Aerial crown-view tile of a tropical tree (Barro Colorado Island, Panama), acquired 20241216:
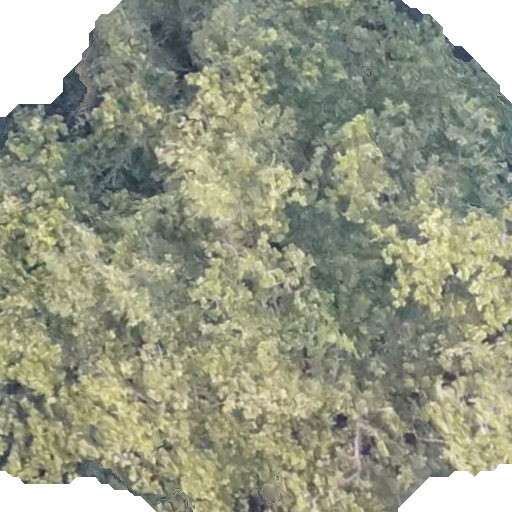
Species: Anacardium excelsum
GBIF accepted scientific name: Anacardium excelsum
Crown area: 461.452 m²